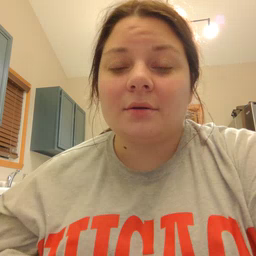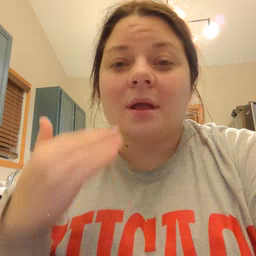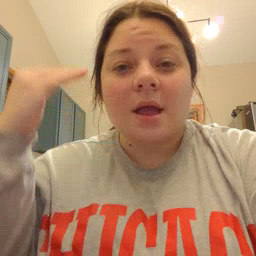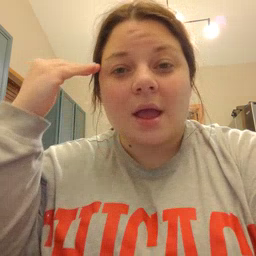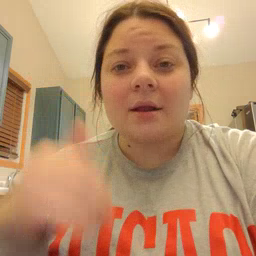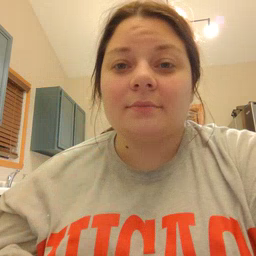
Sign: head